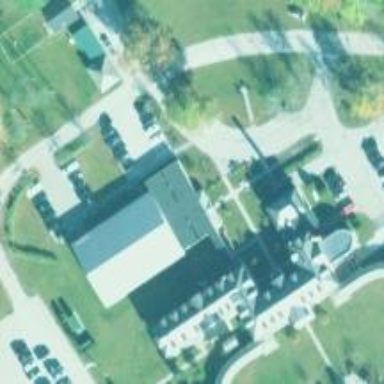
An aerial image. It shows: College building.